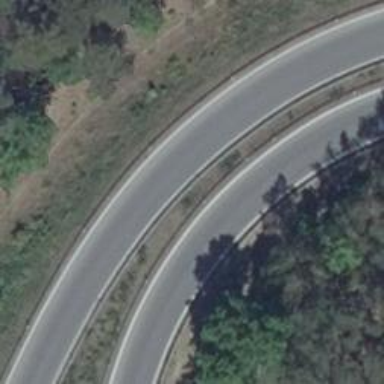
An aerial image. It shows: Asphalt motorway link.